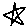
Label: star